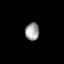
Tissue: lung
Cell type: Epithelial cells
Senescence score: 0.1834
Nuclear area (px): 239
Mean DAPI intensity: 160.297